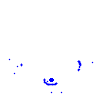
Particle: electron